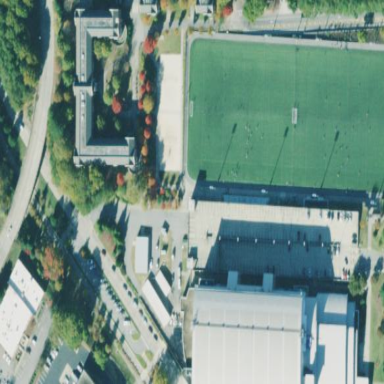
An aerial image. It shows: Athletic pitch with artificial turf used for athletics and soccer. The area is designated as Athletic building type.